Interaction volume radius: 10 \u00c5
Interaction volume height: 10 \u00c5
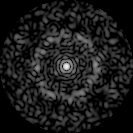
Disorder parameter: 0.8199